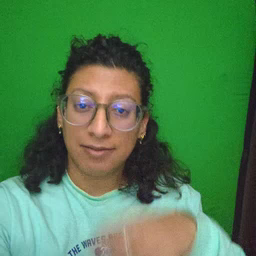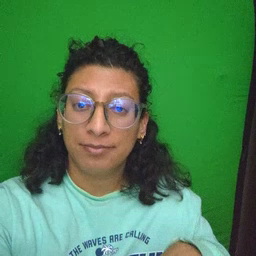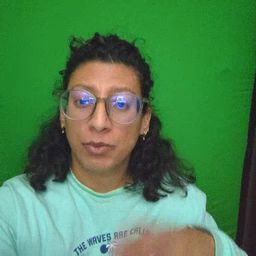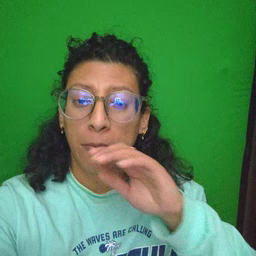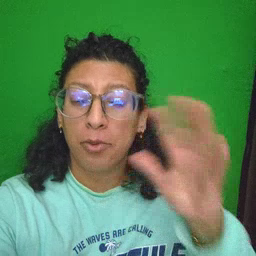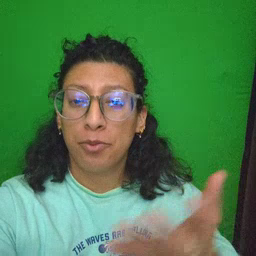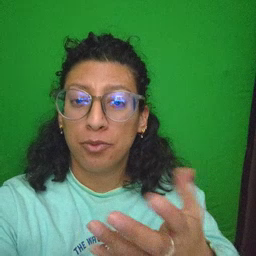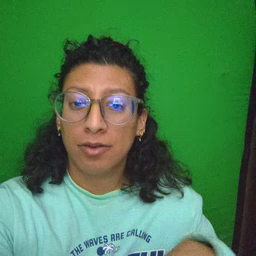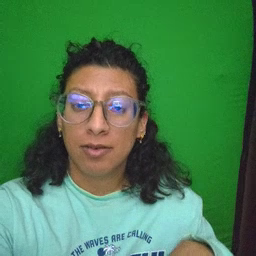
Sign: balloon